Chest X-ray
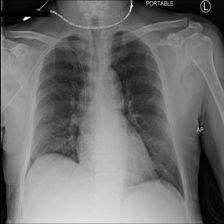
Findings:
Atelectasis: positive
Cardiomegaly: negative
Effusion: negative
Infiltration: negative
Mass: negative
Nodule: negative
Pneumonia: negative
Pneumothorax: negative
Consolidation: negative
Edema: negative
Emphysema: negative
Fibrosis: negative
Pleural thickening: negative
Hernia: negative